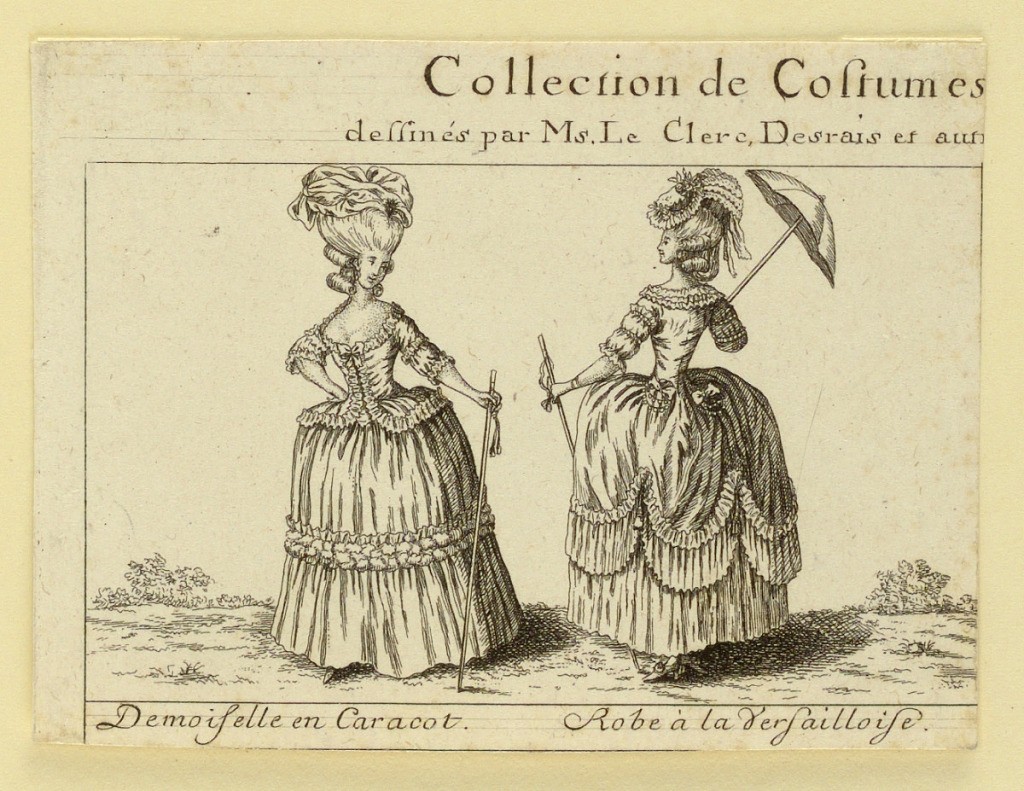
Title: Vignette of Ladies' Fashions
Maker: Esnauts et Rapilly, French, active 1766 – 1804
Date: ca. 1770–1780
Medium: Engraving on paper
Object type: Print
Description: One of five vignettes from a sheet entitled "Collection de Costumes…" after designs of LeClerc, Desrais, and others, of ladies' dress for various occasions, with inscription.